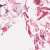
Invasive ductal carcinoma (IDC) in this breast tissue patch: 0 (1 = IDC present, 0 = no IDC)